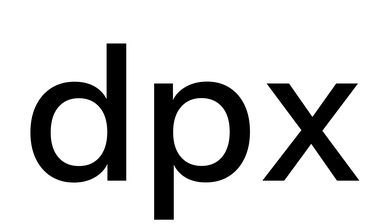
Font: InstrumentSans_Medium